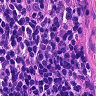
Metastatic tissue present: no